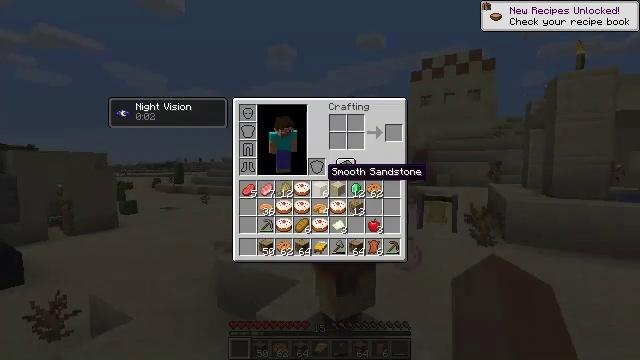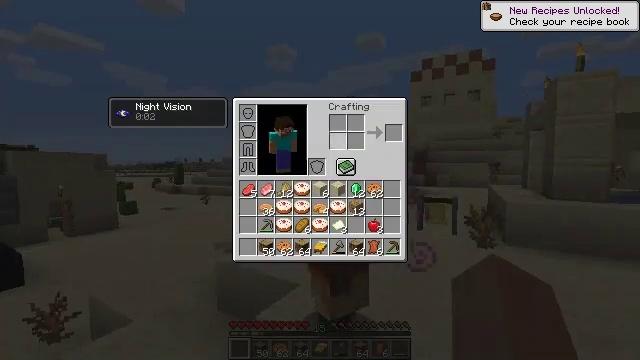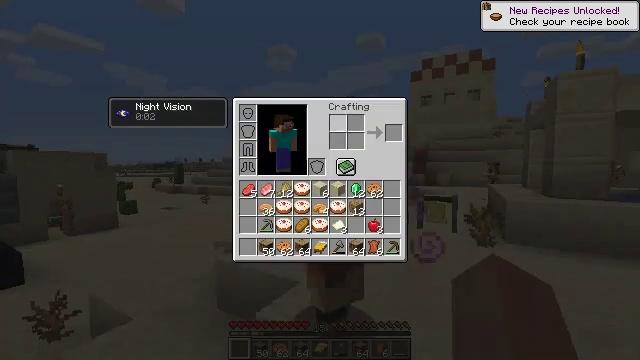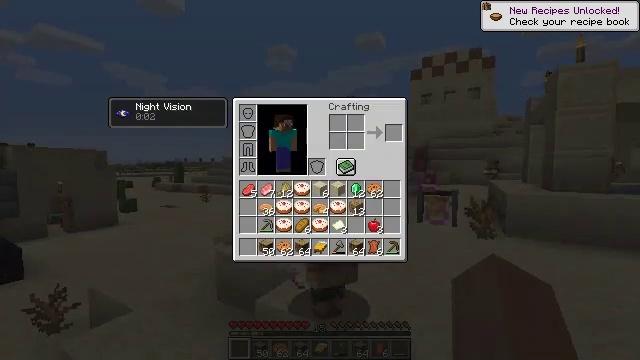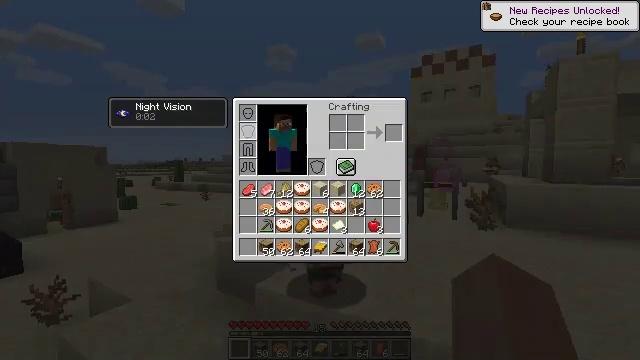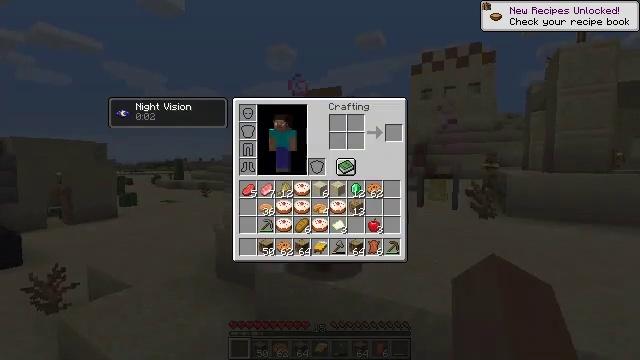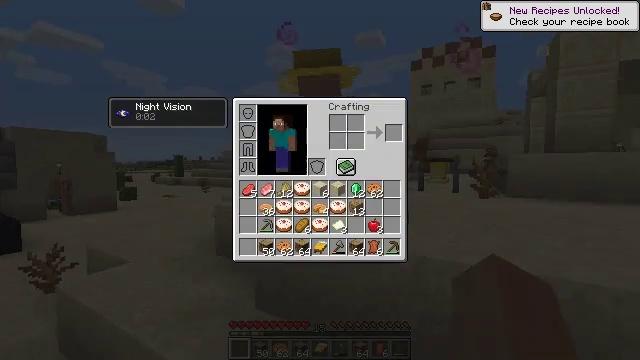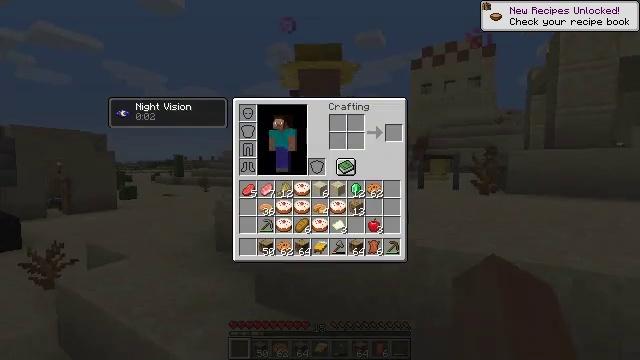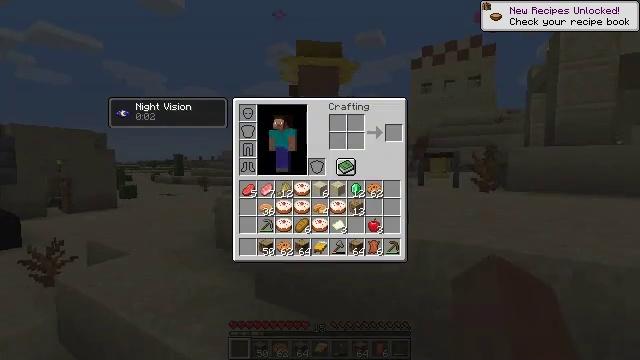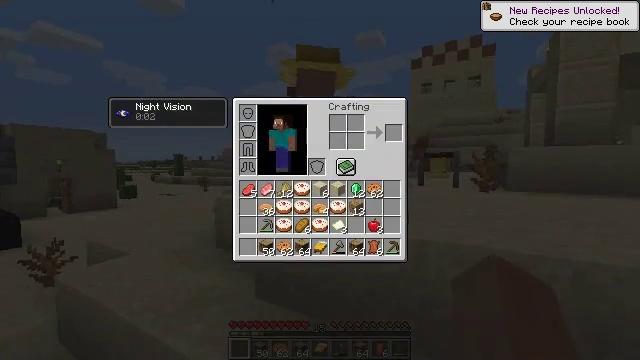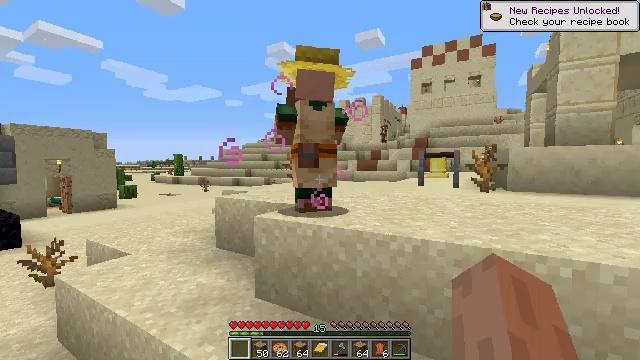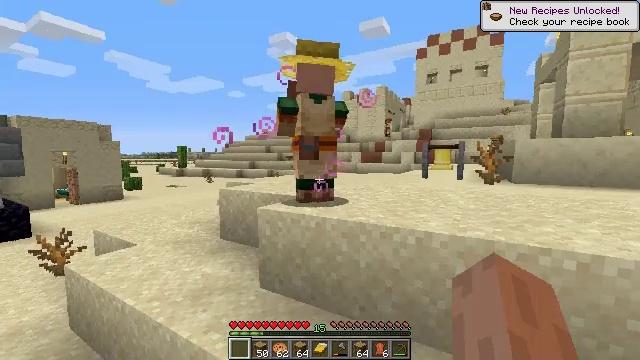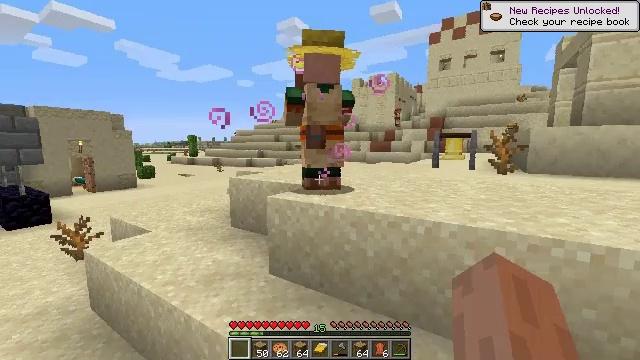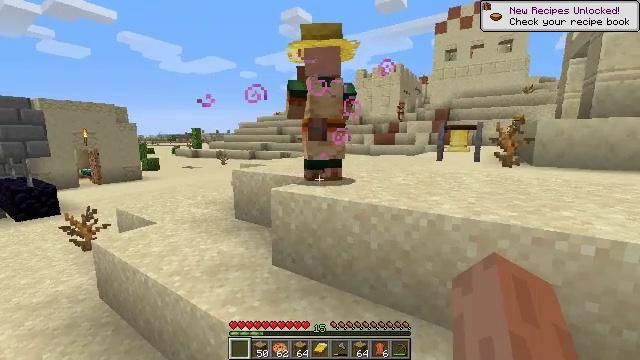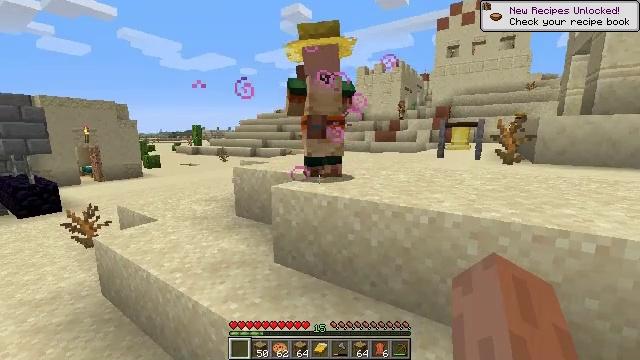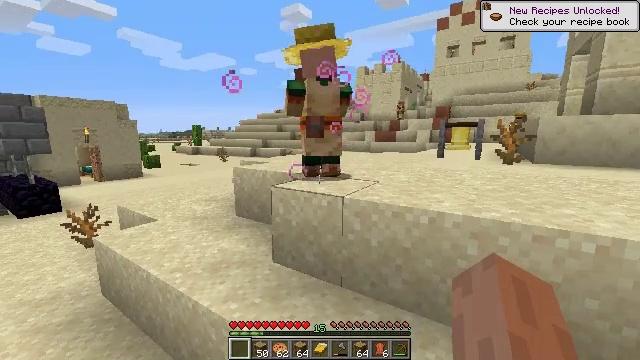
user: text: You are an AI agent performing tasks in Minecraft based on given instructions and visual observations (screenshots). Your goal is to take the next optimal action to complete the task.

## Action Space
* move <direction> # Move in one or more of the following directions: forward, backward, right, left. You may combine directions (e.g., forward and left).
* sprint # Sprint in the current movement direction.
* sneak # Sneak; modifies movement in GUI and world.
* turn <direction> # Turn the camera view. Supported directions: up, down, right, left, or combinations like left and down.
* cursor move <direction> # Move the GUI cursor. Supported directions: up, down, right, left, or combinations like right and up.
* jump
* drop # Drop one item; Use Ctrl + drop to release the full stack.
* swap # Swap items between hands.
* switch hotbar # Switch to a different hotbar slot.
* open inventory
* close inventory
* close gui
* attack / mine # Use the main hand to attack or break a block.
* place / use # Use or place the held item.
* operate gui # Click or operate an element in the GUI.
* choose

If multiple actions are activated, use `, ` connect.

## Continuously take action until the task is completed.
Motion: motion action
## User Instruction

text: Use the crafting table to craft a suspicious stew.
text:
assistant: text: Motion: cursor move right and up, open inventory
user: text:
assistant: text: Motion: cursor move up
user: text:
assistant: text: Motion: cursor move left
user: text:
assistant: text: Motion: cursor move left
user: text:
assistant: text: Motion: cursor move left and up
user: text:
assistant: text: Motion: cursor move left
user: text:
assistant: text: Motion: no_op
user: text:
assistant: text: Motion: no_op
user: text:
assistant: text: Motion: no_op
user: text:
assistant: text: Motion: no_op
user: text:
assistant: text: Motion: turn down
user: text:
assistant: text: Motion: turn left and down
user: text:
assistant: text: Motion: turn down
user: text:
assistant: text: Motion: no_op
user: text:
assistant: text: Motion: no_op
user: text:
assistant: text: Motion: no_op
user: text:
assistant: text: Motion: no_op
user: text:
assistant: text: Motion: no_op
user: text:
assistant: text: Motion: no_op
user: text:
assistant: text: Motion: turn left and up
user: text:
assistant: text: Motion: turn left and up
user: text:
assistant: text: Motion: move forward, turn left, close inventory
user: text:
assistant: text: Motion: move forward, close inventory
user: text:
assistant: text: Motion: move forward, open gui
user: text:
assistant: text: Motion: no_op
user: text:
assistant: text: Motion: no_op
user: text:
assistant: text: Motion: no_op
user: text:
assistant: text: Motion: no_op
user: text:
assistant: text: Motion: cursor move left and up
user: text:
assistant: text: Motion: cursor move left and up